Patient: sex F, age 36
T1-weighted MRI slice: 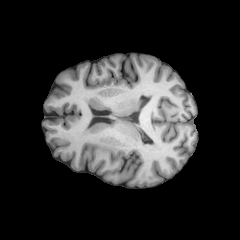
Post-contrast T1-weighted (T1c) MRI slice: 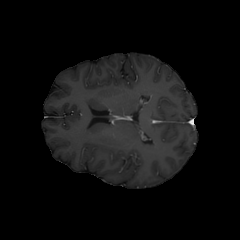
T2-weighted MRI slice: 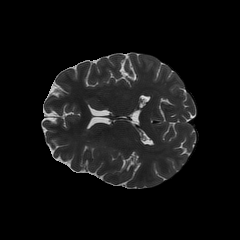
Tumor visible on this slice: no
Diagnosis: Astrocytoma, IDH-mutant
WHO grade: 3